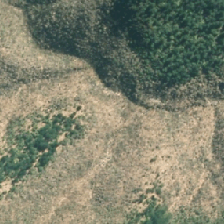
Land cover: harvested_forest